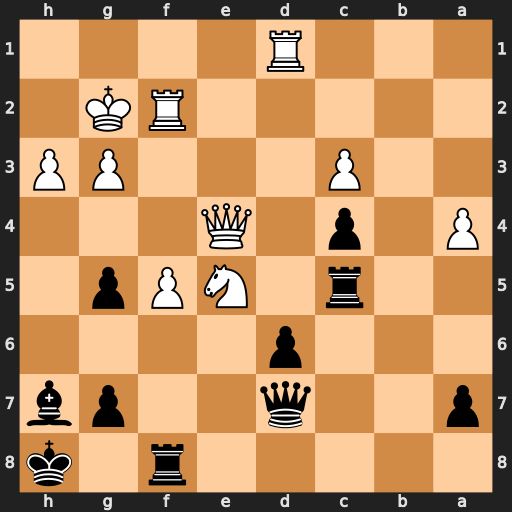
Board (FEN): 5r1k/p2q2pb/3p4/2r1NPp1/P1p1Q3/2P3PP/5RK1/3R4
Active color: b
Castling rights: -
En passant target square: -
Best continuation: Qe8 Ng6+ Bxg6 Qxe8 Bxe8